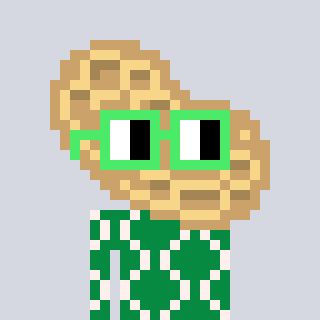
a pixel art character with square light green glasses, a peanut-shaped head and a green-colored body on a cool background